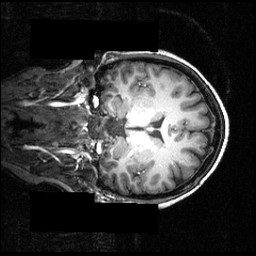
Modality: T1w
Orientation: coronal
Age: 22
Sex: female
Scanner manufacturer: siemens
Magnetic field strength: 3.951 T
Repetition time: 1.5 s
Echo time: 0.00335 s